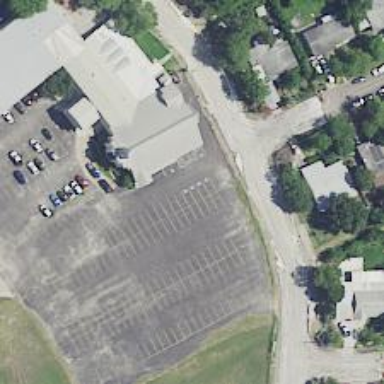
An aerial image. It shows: Parking space.